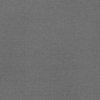
Label: dusty